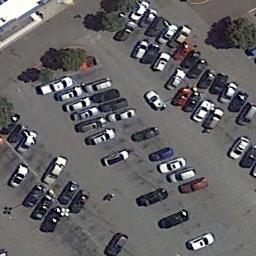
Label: parking_lot